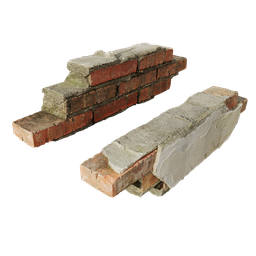
Label: architecture